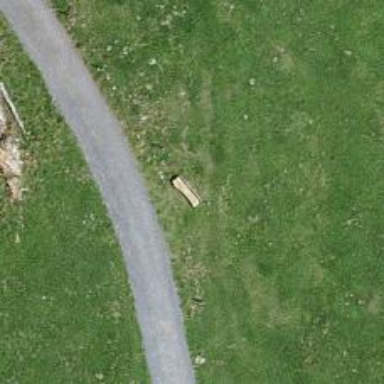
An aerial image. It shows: Bench.